Question: I want to draw a line on the globe with elevation representation, something like this :

I know I can use polyline to represent a line, but how can fill the space below the line ?
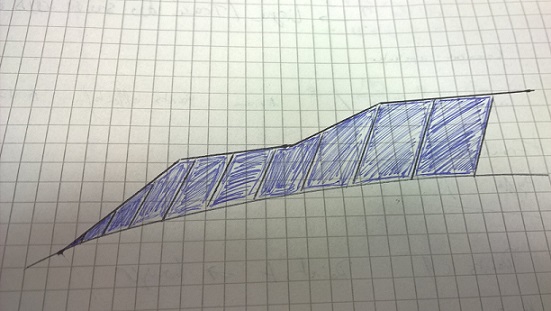
Answer: You can use a path to draw the line. The setOutlineMaterial will draw a "curtain" similar to what you want.
'''
Path path = new Path(pathPositions); //Arraylist of positions
final BasicShapeAttributes attrs = new BasicShapeAttributes();
attrs.setInteriorOpacity(0.25);
attrs.setInteriorMaterial(Material.BLACK);
attrs.setOutlineMaterial(new Material(color));
attrs.setOutlineWidth(width);
path.setAttributes(attrs);
path.setDrawVerticals(true);
path.setAltitudeMode(WorldWind.ABSOLUTE);
'''
look at <URL> altitude mode how you want it follow the ground.